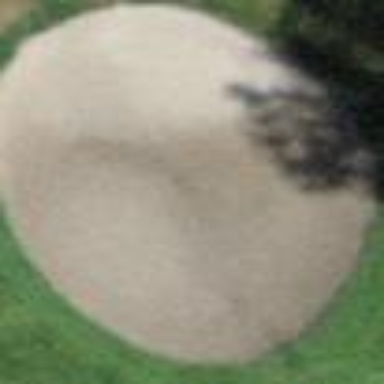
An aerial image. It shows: Natural area covered with sand.